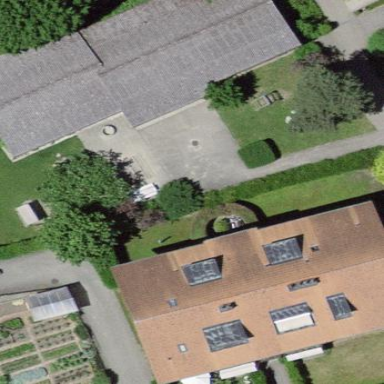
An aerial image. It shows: School building.